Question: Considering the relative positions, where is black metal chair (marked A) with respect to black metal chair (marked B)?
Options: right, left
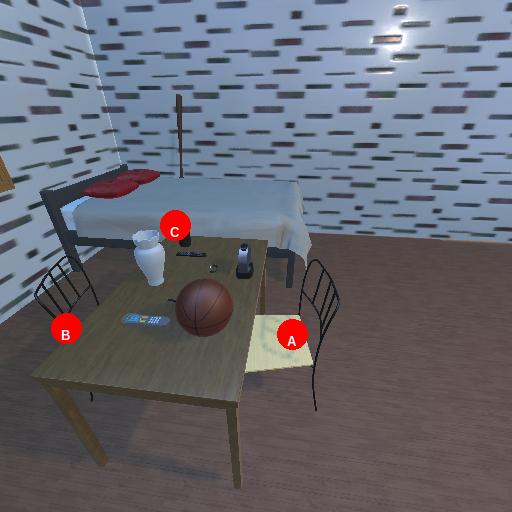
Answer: right